Field crop: maize
Growth stage: 2
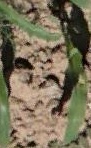
Species: maize